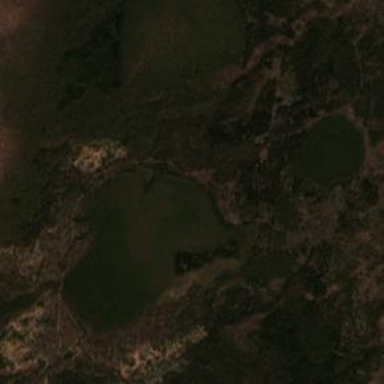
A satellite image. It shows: Swampy wetland area.